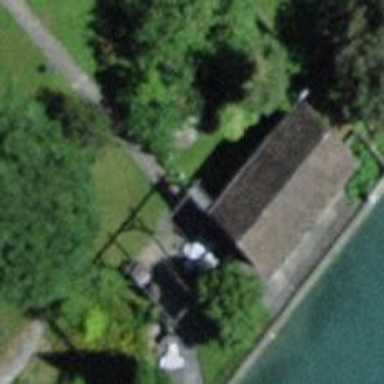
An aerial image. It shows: Shed.